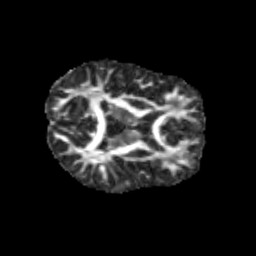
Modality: FA
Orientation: axial
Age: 12
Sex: male
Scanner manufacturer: siemens
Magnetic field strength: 3 T
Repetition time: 3.8 s
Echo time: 0.07 s